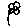
Label: flower